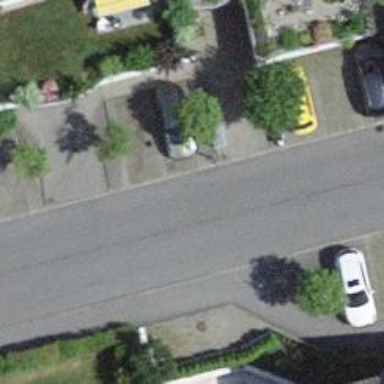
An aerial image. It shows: Kerb serving as barrier.